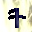
Label: 7